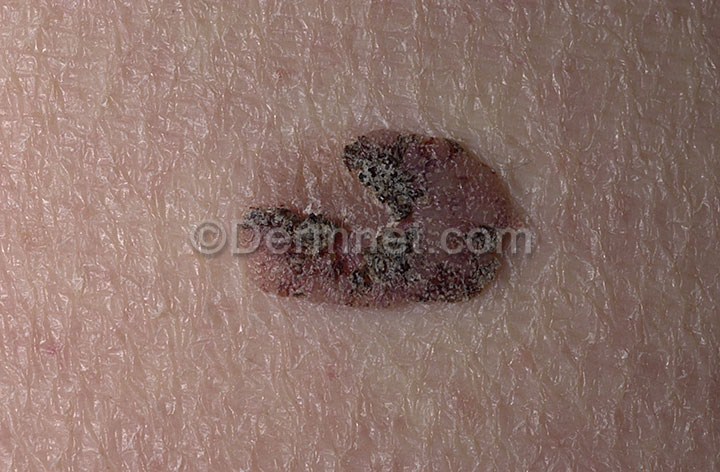
Disease: Seborrheic Keratoses and other Benign Tumors